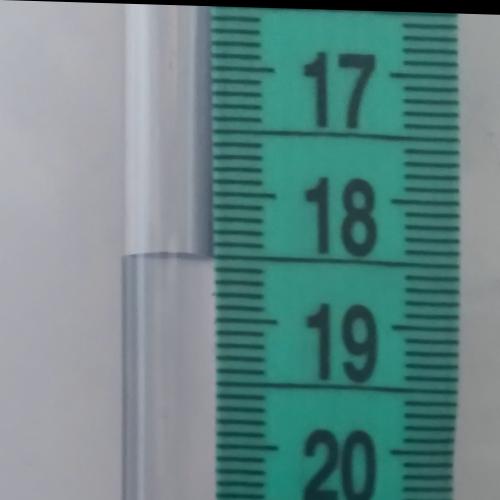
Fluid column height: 18.5 cm